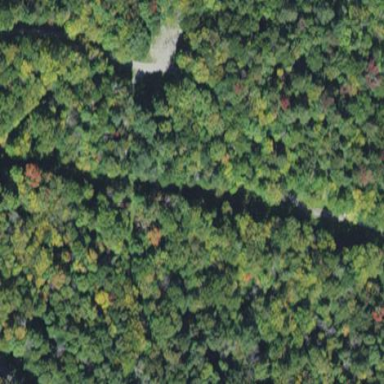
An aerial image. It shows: Beautiful woodland covered with trees.